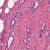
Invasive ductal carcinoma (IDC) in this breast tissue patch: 1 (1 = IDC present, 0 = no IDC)